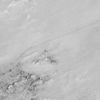
Label: not_dusty